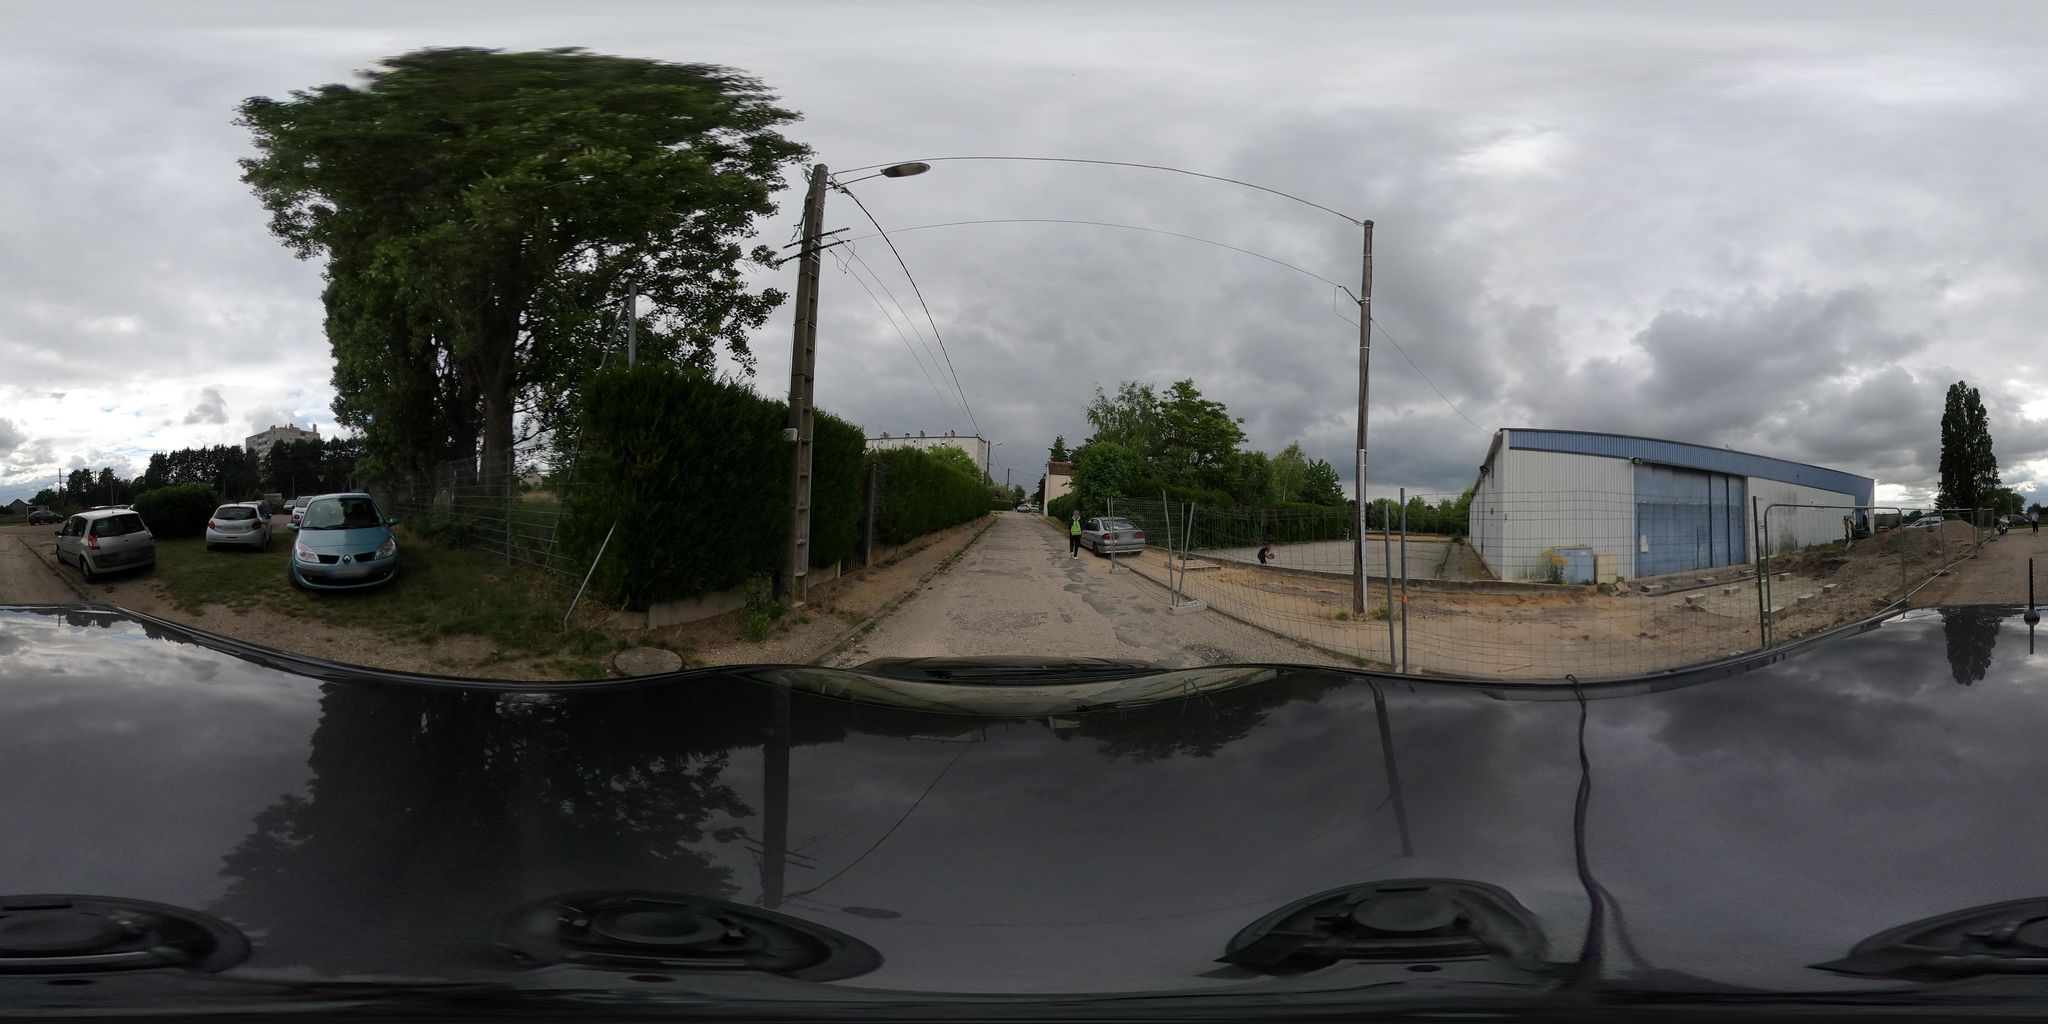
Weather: cloudy
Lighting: day
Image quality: good
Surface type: cycling surface
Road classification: steps, residential, path
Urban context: urban centre
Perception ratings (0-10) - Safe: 1.07, Lively: 0.57, Beautiful: 2.15, Boring: 2.38, Depressing: 5.54, Wealthy: 2.33